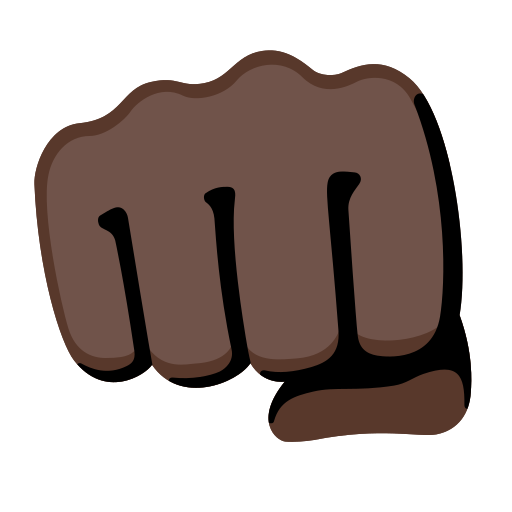
Emoji: 👊🏿